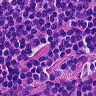
Metastatic tissue present: no